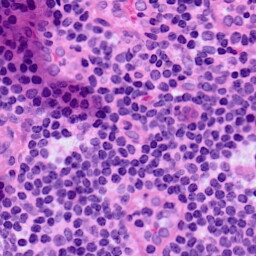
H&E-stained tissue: LymphNode